Field crop: tomato
Growth stage: 1
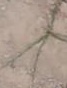
Species: cyperus